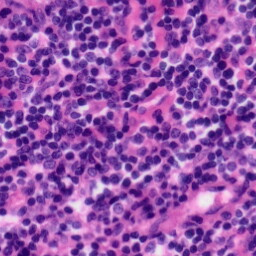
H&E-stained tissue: Tonsil